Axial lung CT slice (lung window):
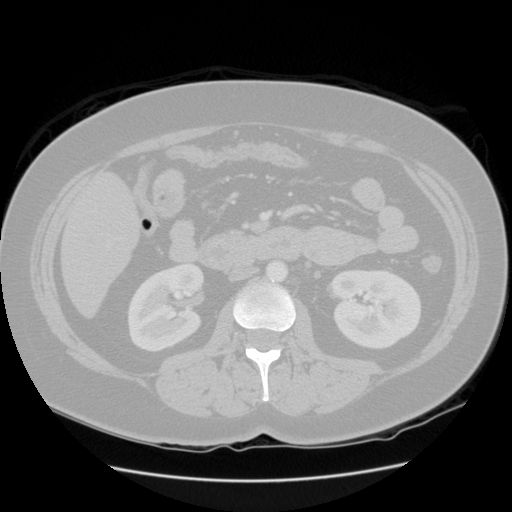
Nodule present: no